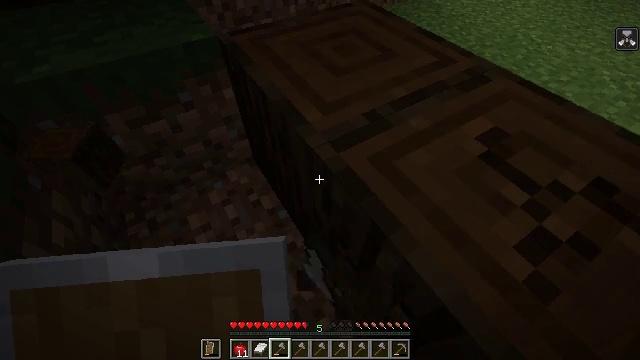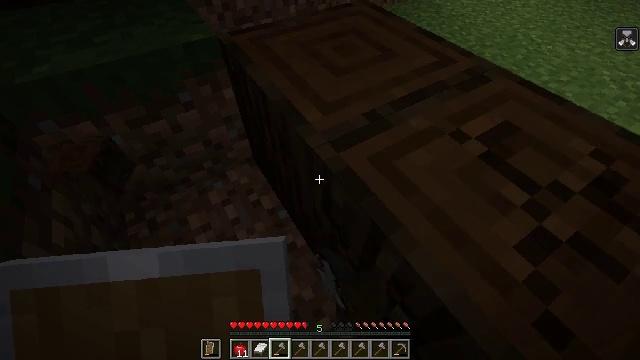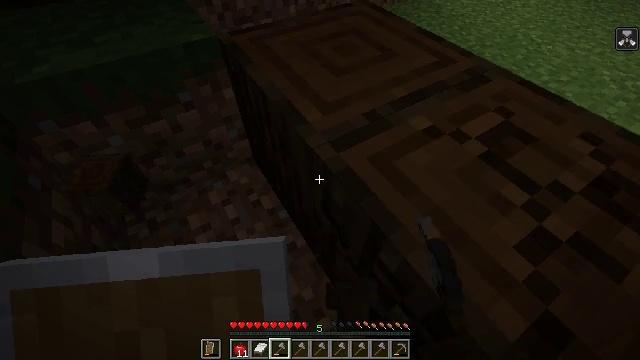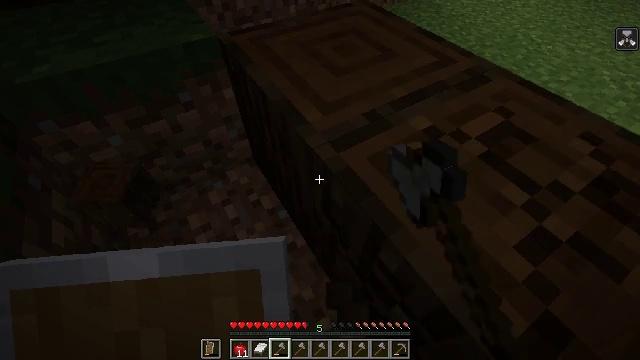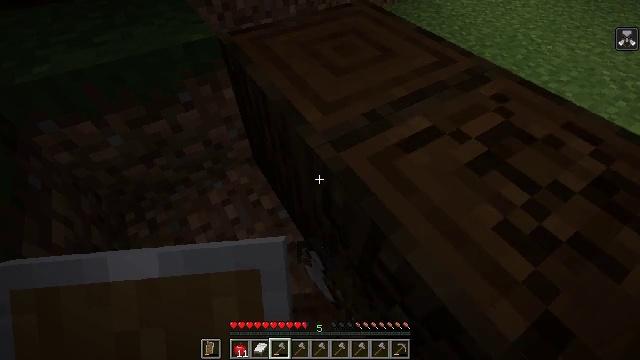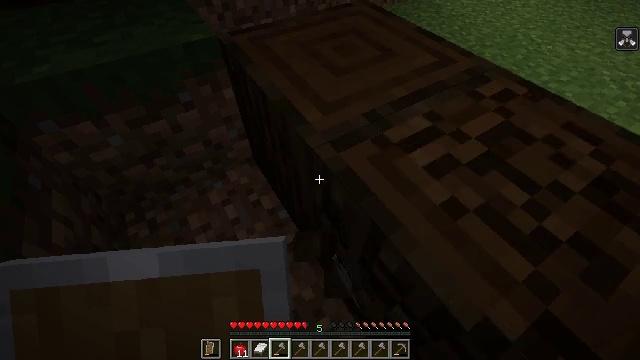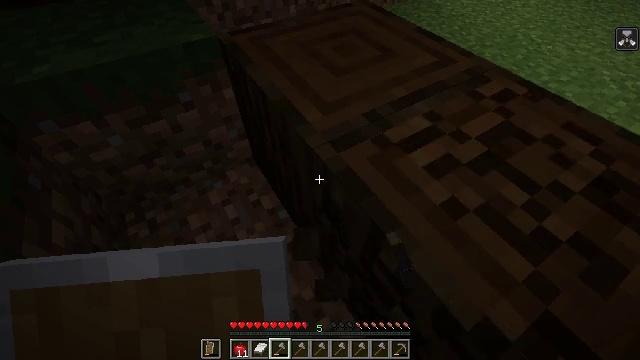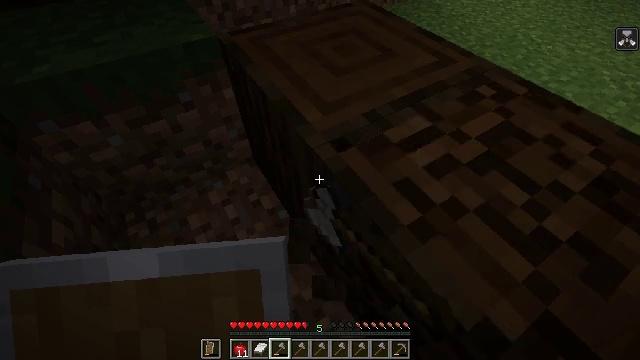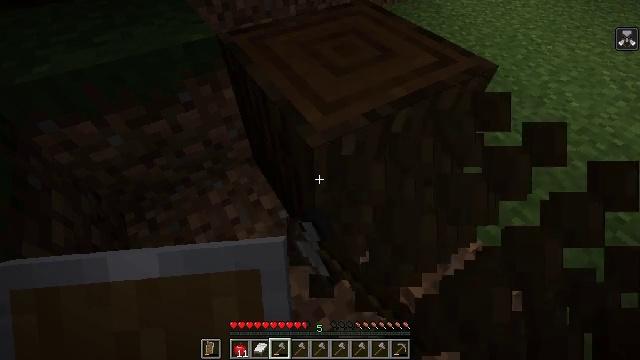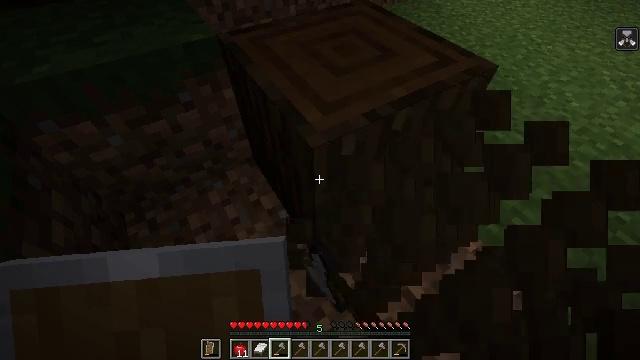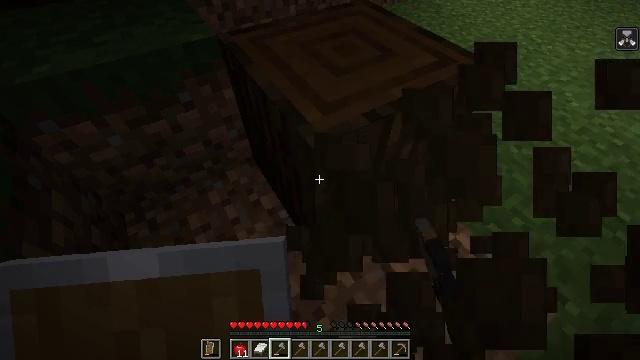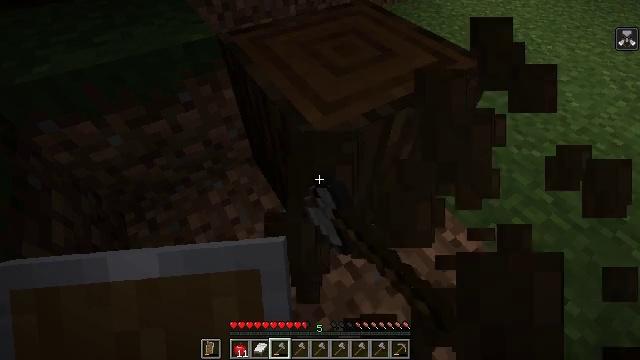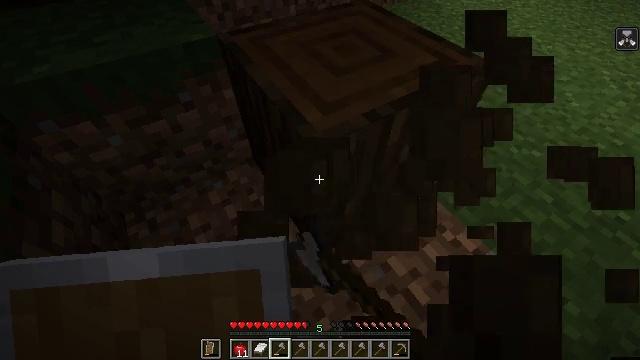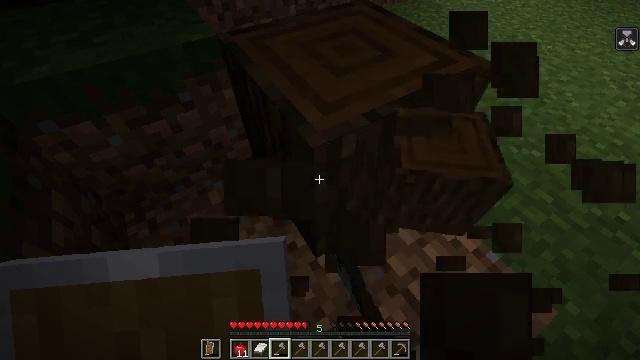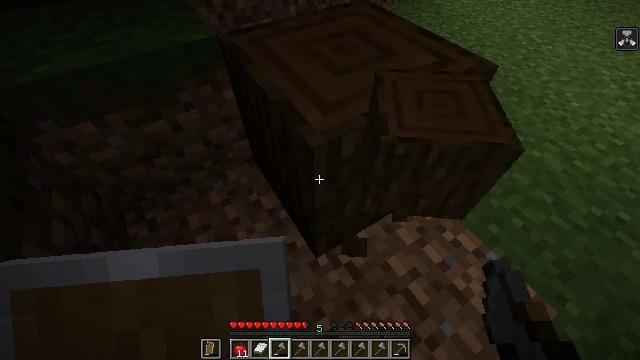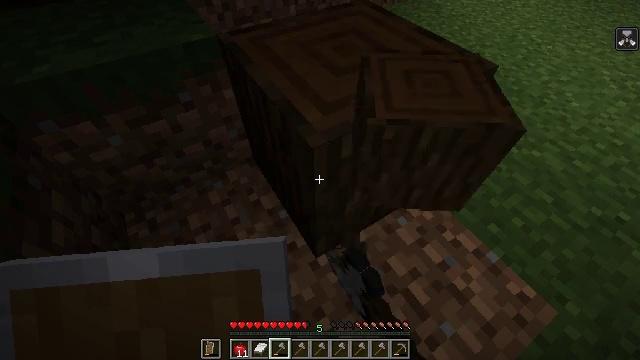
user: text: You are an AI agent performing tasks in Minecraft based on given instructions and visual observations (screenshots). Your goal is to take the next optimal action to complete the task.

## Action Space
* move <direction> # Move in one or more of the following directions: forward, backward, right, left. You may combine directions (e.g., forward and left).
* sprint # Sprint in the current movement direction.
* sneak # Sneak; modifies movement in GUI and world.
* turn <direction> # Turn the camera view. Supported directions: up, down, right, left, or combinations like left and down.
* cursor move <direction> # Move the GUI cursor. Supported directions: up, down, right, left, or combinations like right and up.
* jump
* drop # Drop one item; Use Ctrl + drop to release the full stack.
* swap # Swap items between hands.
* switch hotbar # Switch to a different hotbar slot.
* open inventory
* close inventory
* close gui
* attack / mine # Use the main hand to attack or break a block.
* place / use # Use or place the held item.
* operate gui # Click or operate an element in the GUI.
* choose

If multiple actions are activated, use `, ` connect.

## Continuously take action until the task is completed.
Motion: motion action
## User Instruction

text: Gather dark oak log for crafting.
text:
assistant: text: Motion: attack / mine
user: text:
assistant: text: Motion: attack / mine
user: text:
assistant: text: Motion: attack / mine
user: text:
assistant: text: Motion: attack / mine
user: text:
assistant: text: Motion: attack / mine
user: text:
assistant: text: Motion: attack / mine
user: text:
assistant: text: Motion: attack / mine
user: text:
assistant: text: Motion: attack / mine
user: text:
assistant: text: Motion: attack / mine
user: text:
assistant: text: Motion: attack / mine
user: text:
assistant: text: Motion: attack / mine
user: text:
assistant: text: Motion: attack / mine
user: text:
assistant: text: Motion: attack / mine
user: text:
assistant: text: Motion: attack / mine
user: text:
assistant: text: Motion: attack / mine
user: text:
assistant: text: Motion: attack / mine
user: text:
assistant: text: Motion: attack / mine
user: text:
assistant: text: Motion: attack / mine
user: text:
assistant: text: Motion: attack / mine
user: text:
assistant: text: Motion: attack / mine
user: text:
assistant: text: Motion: attack / mine
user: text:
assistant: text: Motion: attack / mine
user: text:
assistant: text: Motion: attack / mine
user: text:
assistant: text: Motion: attack / mine
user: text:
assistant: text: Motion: attack / mine
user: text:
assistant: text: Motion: attack / mine
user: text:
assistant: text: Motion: attack / mine
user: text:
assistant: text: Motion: attack / mine
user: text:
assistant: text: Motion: no_op
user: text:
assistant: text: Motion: no_op